Field crop: tomato
Growth stage: 2
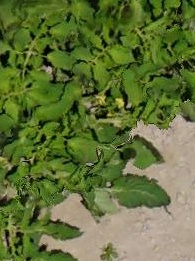
Species: tomato